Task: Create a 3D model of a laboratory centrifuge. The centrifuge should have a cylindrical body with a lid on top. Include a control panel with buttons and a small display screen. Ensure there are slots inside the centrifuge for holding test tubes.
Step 571:
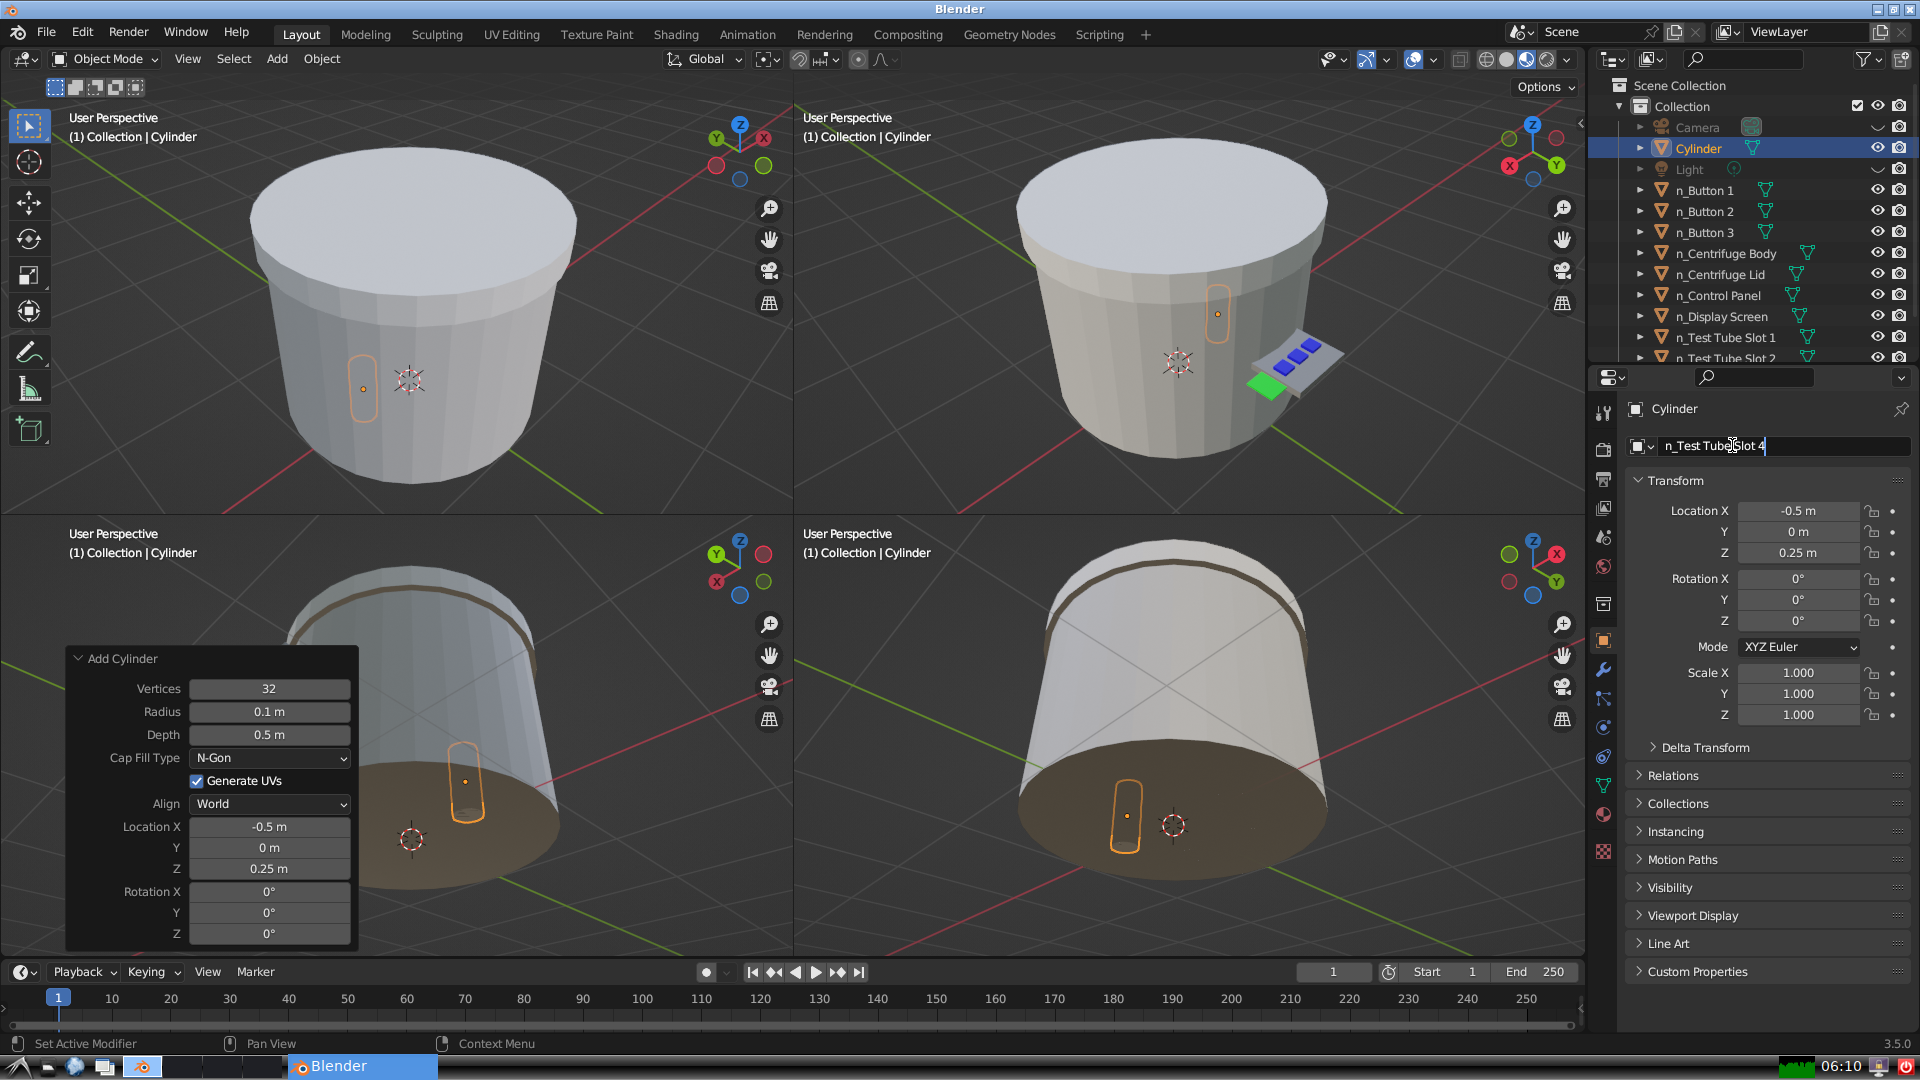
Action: {"key_press": ['Return']}